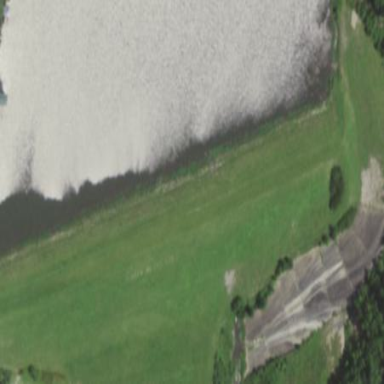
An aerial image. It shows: Dam across waterway.